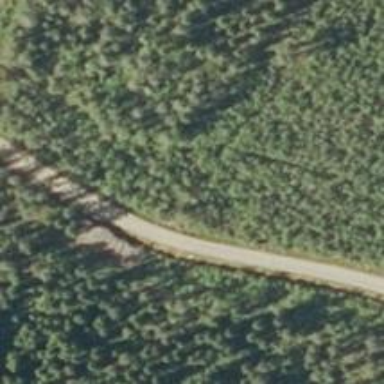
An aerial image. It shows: Unclassified road.